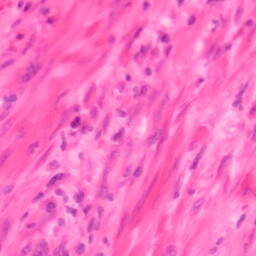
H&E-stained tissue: Colon